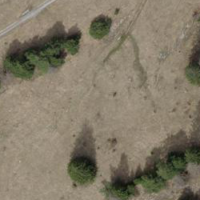
EUNIS habitat code: 23
Species observed at this site:
Salvia pratensis